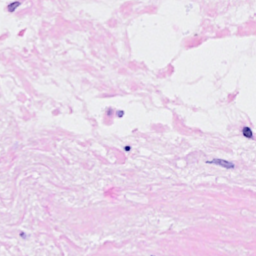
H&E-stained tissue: Breast